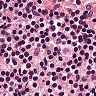
Metastatic tissue present: no